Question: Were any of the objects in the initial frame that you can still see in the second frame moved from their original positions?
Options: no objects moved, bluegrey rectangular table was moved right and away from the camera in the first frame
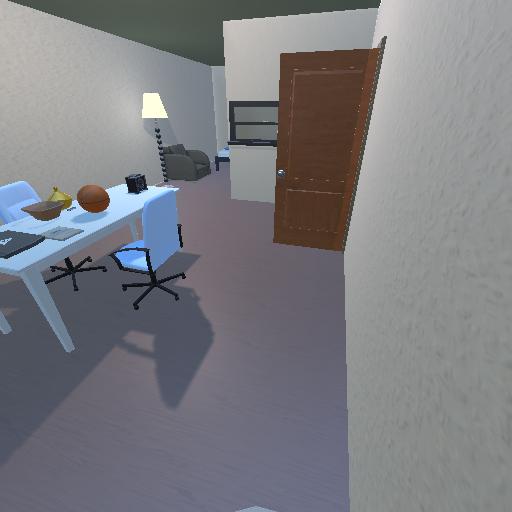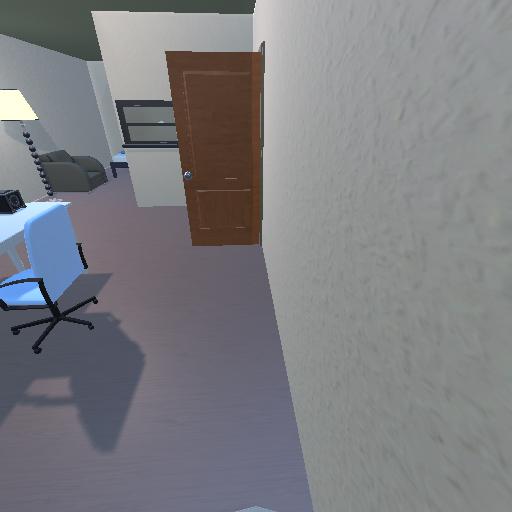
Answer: no objects moved